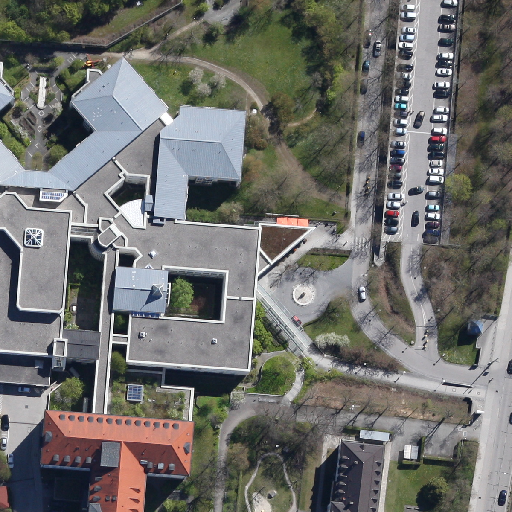
Referring expression: paved road